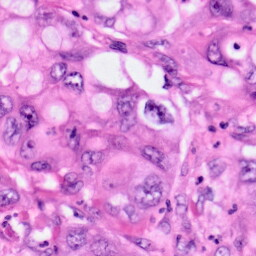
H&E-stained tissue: Pancreatic